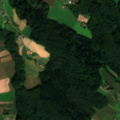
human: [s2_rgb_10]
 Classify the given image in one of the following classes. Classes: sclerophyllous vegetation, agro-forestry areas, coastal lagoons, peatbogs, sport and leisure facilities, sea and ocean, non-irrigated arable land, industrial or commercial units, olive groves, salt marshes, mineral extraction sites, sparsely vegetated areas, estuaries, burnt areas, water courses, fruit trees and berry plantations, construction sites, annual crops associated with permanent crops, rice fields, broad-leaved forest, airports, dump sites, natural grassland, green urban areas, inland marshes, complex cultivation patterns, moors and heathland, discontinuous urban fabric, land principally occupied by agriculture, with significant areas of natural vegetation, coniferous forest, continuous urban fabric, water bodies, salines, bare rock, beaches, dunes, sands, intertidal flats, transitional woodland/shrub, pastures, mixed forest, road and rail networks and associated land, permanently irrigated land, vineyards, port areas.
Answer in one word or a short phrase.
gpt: non-irrigated arable land, complex cultivation patterns, broad-leaved forest, mixed forest